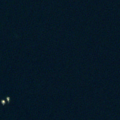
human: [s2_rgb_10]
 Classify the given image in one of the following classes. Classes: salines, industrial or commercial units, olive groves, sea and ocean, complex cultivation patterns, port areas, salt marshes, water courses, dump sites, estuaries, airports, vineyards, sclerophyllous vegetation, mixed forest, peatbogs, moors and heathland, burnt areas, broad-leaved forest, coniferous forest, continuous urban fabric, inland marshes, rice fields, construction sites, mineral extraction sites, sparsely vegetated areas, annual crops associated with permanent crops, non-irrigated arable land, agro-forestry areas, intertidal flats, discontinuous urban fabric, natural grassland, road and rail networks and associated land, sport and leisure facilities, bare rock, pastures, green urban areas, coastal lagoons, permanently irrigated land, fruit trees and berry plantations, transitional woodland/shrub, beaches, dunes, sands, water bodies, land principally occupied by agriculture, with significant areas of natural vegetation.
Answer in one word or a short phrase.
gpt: sea and ocean